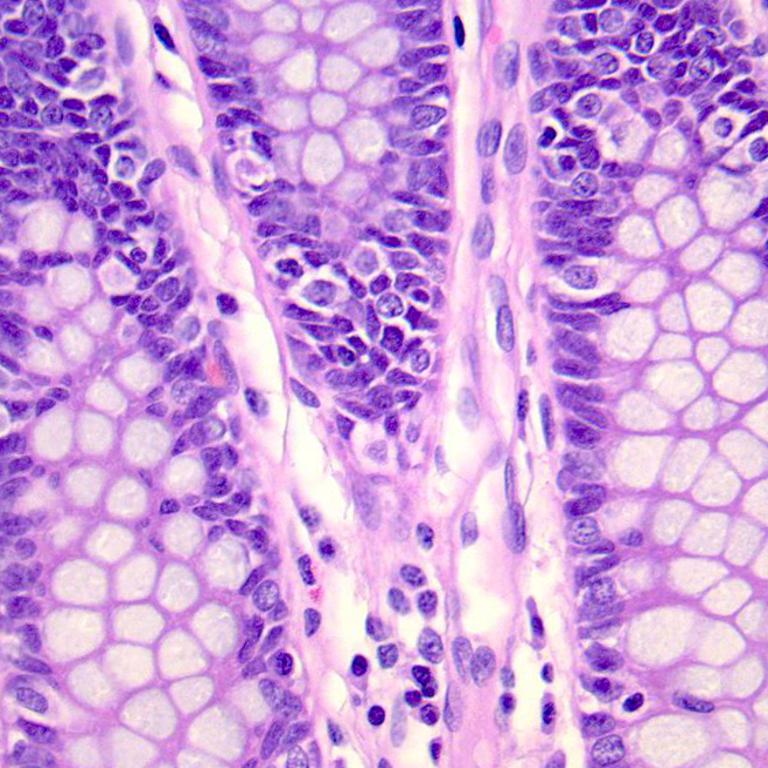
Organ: colon
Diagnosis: benign